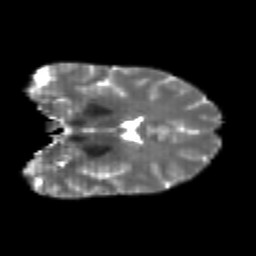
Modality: T2w
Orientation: coronal
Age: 22
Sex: female
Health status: healthy
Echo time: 0.074 s